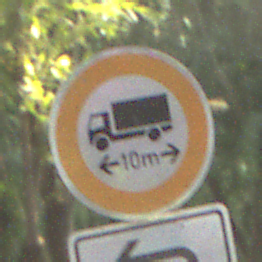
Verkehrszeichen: TatsaechlicheLaenge
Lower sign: RichtungsangabeDurchPfeile2
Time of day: SunriseSunset
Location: Outdoor (Suburban)
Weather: Clear
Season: NotSpecified
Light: Natural